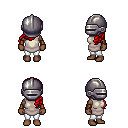
a pixel art fantasy rpg character, female body template, human, dark skin, white tunic, white pants, red left-swept hairstyle, metal helm, cloth bracers, four views (front, back, left, right), 2x2 character sprite sheet, small pixel art, hard edges, no anti-aliasing